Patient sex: M
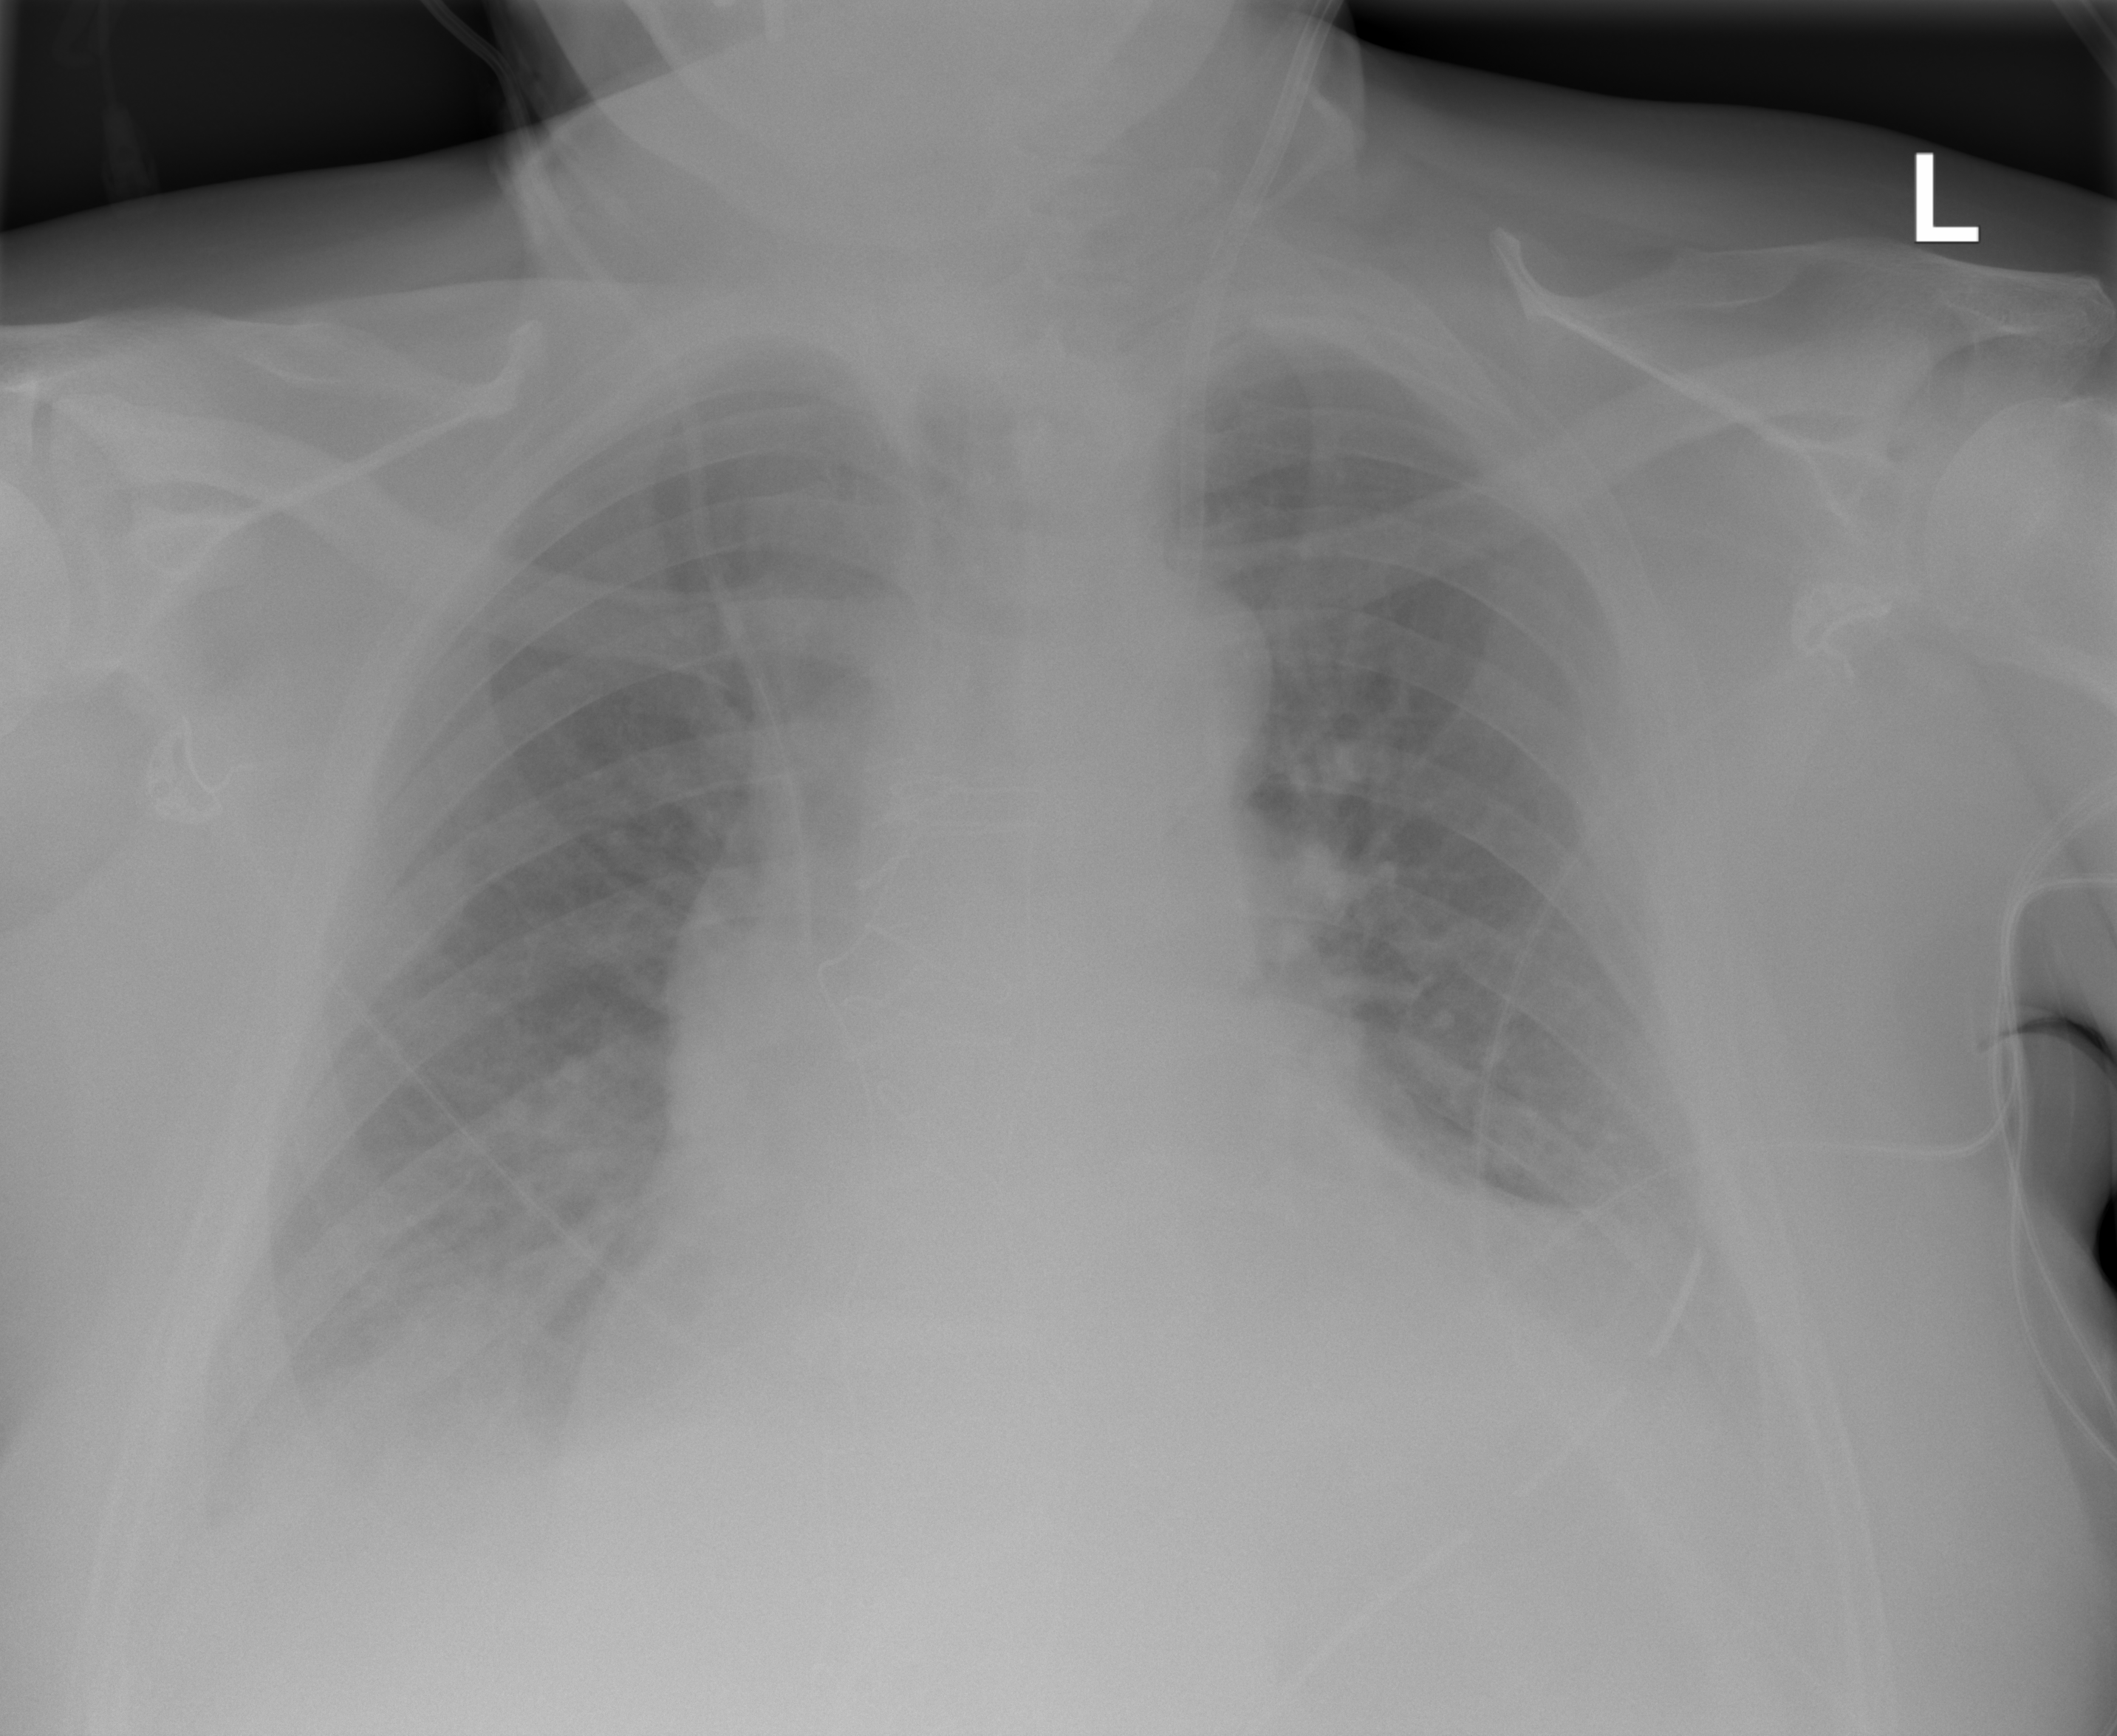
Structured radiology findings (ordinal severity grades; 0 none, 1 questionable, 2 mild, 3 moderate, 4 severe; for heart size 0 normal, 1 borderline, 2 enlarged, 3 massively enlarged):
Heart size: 2
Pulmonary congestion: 2
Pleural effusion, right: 3
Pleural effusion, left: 2
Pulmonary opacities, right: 0
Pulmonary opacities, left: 0
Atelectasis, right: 2
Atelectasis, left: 2